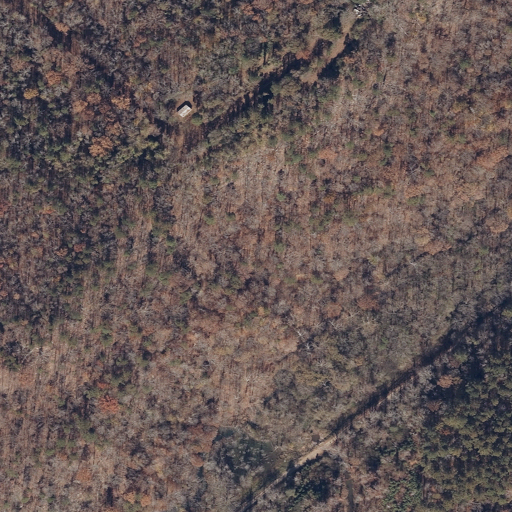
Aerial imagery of valley in Alabama named Bangor Hollow containing deciduous forest, open development, woody wetlands, evergreen forest, and mixed forest